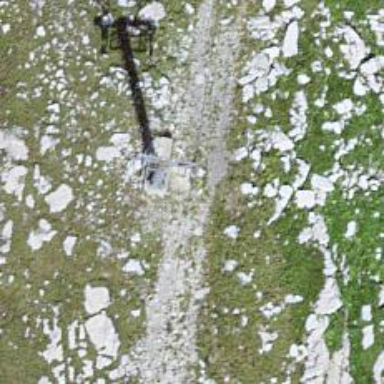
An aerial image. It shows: Pylon for aerialway.